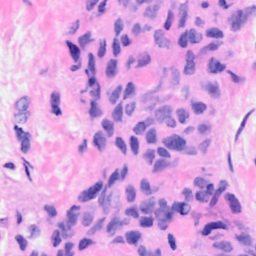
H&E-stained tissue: Breast